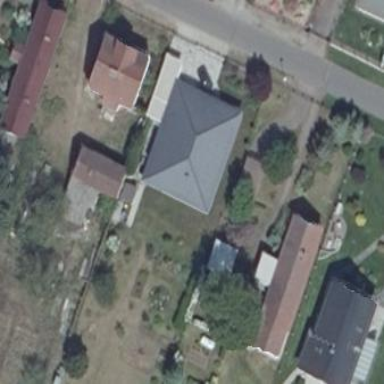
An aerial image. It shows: Detached building.